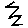
Label: zigzag